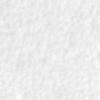
Label: no_change